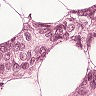
Metastatic tissue present: yes